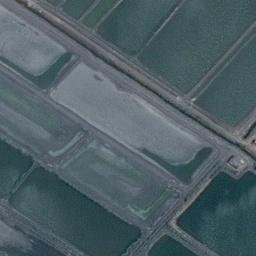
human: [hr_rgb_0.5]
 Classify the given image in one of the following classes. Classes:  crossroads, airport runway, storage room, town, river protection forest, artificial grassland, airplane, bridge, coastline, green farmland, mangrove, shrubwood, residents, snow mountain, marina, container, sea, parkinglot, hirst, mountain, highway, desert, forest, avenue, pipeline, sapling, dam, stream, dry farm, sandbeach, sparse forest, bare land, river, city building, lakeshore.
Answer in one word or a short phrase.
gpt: green farmland